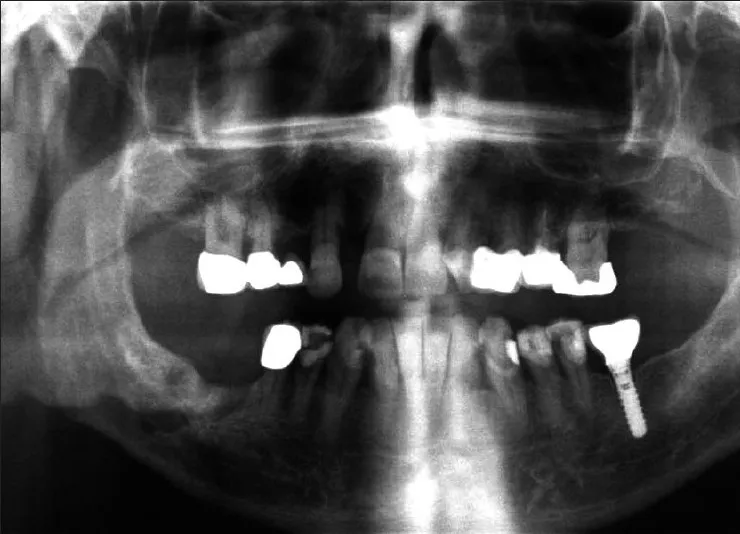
Orthopantomography 6 months postoperatively. The defect at the area of the surgical site as well as the post-extraction socket of 46 are distinguished. Nothing remarkable concerning the bone healing process is observed.
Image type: radiology (x_ray)